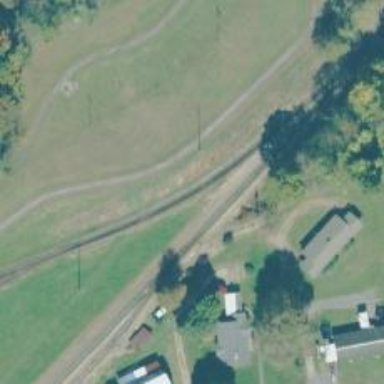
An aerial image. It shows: Rail spur service.